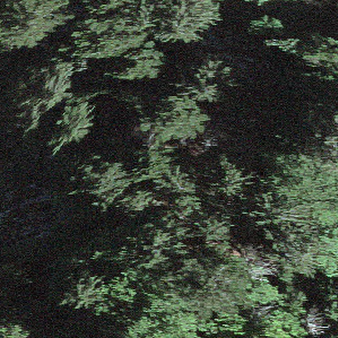
Label: other